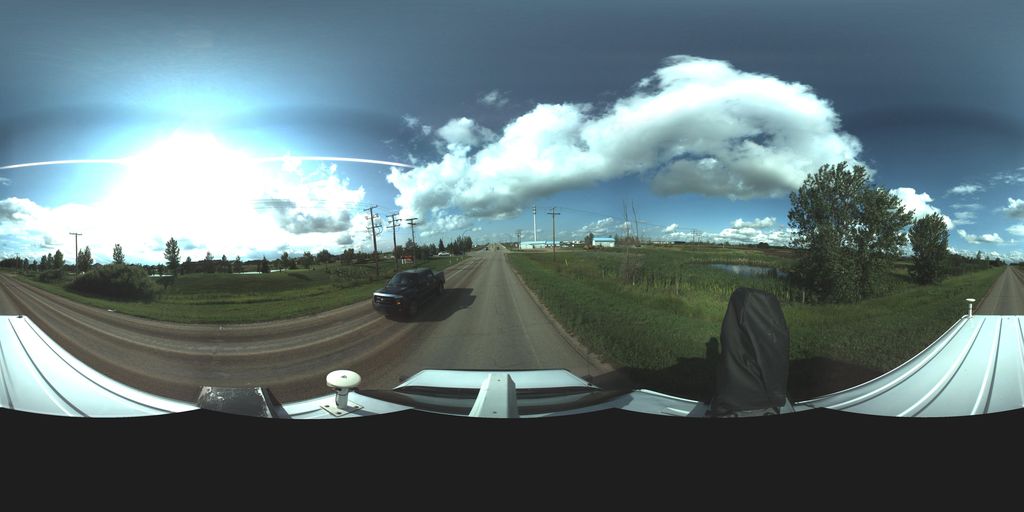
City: saskatoon